Question: Please see the picture. After pressing the fullscreen button, the 'webview' maximizes the 'UIPopover'.

I tried to look out for 'MPMoviePlayerDidEnterFullscreenNotification', no luck.
I really don't want to ship my own 'UIPopoverController' but this is my only '"solution"' at the moment. Using anything other than 'UIWebView' is also not an option, as I am displaying YouTube-Movies.
I use a 'UIWebView', so there is no way to access the views/classes that are used internally.
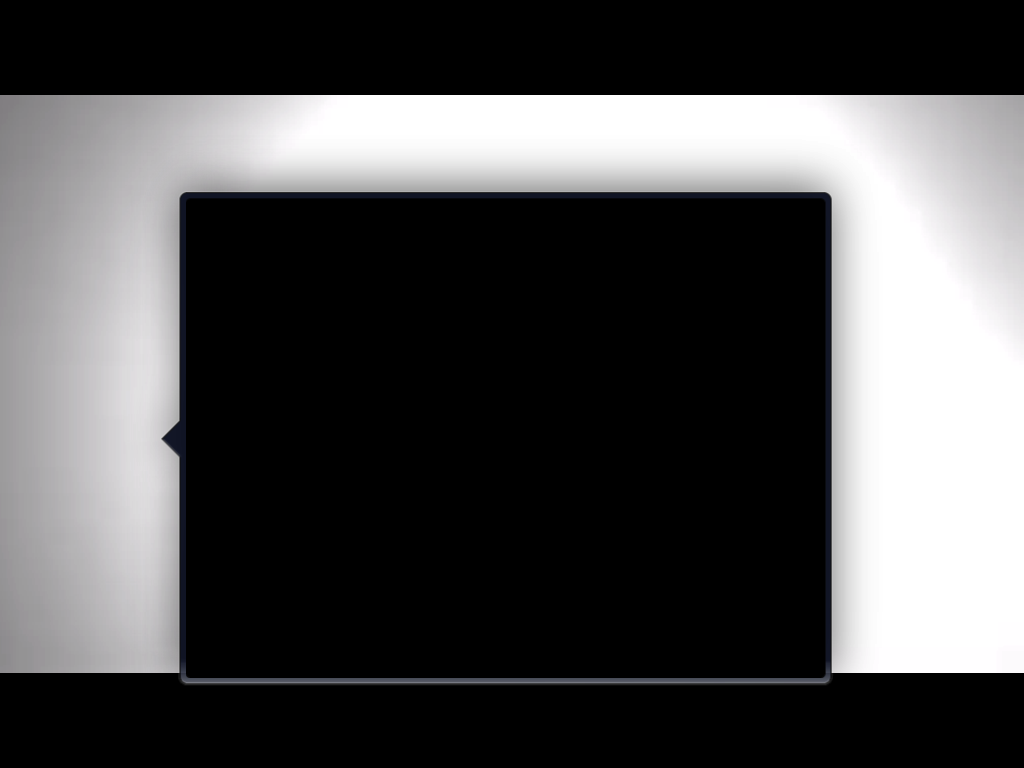
Answer: According to <URL> you can listen for 'UIMoviePlayerControllerDidEnterFullscreenNotification'
'''
[[NSNotificationCenter defaultCenter] addObserver:self selector:@selector(youTubeStarted:) name:@"UIMoviePlayerControllerDidEnterFullscreenNotification" object:nil];
[[NSNotificationCenter defaultCenter] addObserver:self selector:@selector(youTubeFinished:) name:@"UIMoviePlayerControllerDidExitFullscreenNotification" object:nil];
'''